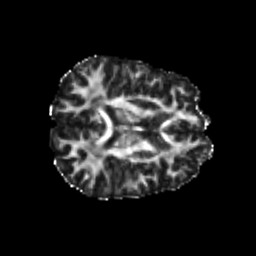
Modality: FA
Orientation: axial
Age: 26
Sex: female
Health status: healthy
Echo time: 0.074 s